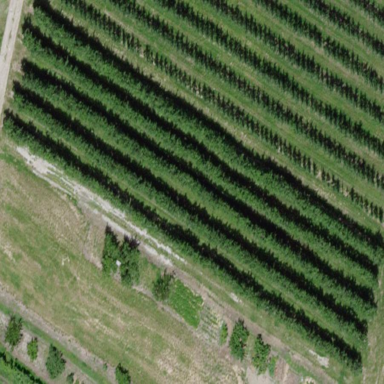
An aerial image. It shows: Orchard.